Field crop: maize
Growth stage: 2
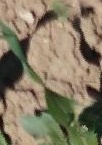
Species: maize